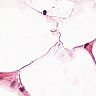
Metastatic tissue present: no